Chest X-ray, PA view. Patient: 57 years old, sex M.
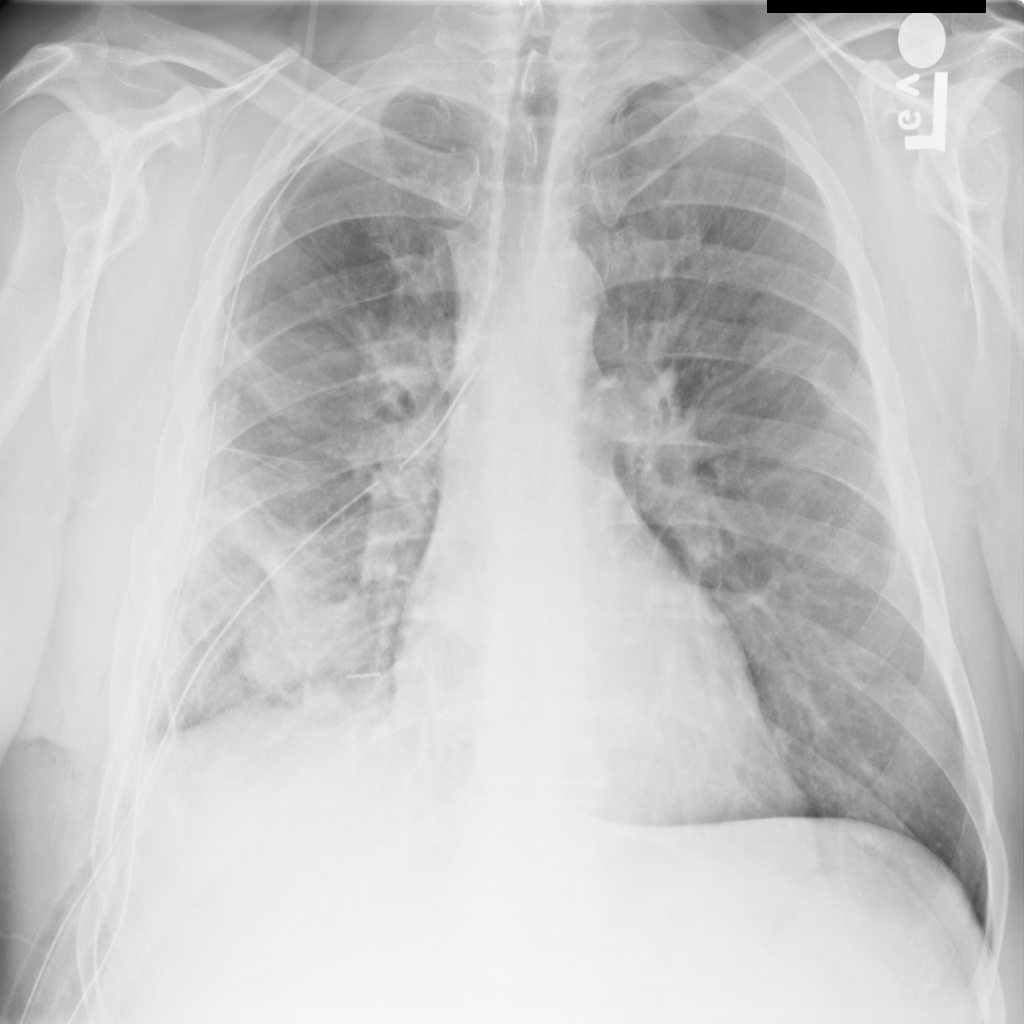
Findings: No Finding